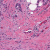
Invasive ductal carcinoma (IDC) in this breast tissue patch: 1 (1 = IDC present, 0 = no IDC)